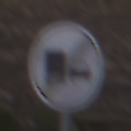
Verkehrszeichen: EndeUeberholverbotKraftfahrzeuge
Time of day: MorningAfternoon
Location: Outdoor (Nature)
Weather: Overcast
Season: Autumn
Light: Natural